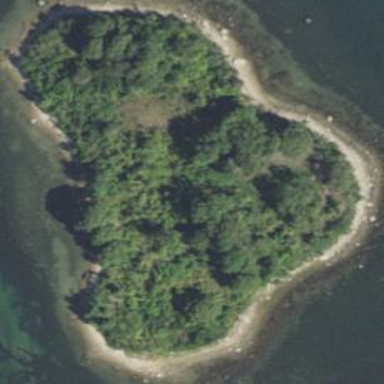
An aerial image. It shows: Island with natural coastline.